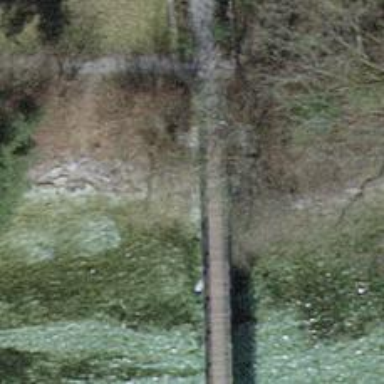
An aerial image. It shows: Footway bridge.